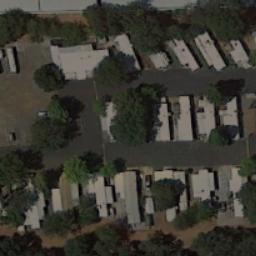
Label: residential